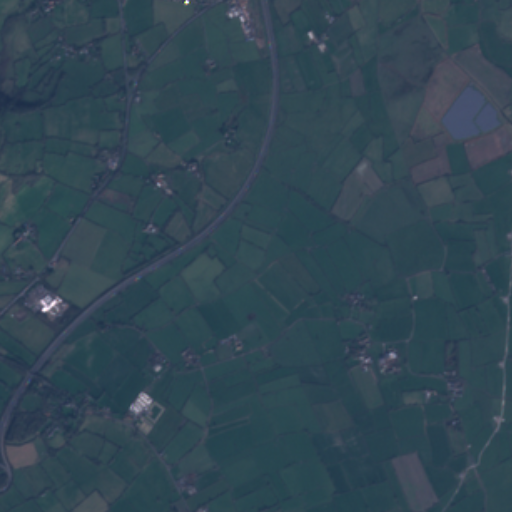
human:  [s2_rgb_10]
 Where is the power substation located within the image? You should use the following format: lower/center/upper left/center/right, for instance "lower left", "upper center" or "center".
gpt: The power substation is located in the upper right of the image.
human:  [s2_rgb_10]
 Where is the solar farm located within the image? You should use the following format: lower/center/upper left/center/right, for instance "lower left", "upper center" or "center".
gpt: The solar farm is located in the upper right of the image.
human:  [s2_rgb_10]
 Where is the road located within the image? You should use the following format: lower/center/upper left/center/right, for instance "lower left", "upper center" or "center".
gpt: There is no road in the image.